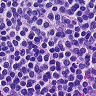
Metastatic tissue present: no